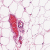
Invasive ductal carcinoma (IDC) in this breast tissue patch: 0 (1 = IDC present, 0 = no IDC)